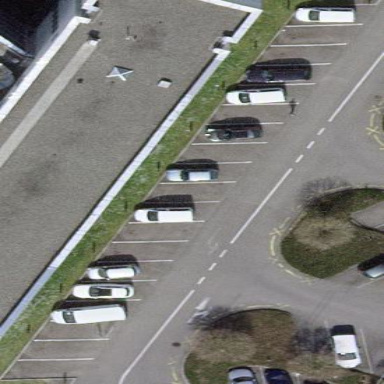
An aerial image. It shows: Street side parking area.